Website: macys
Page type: customer-info-address
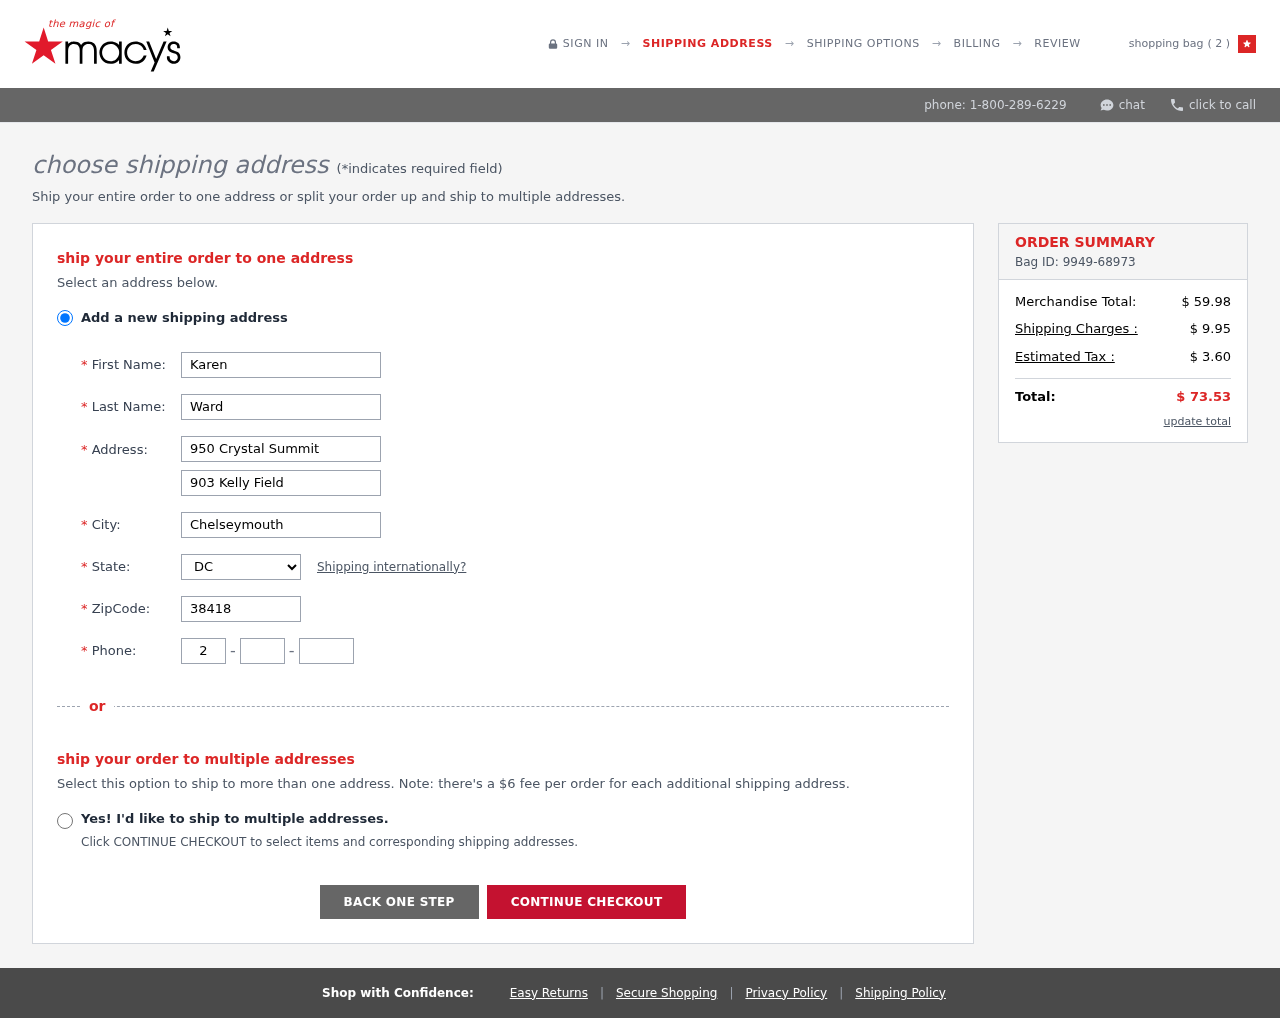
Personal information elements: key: PII_CITY
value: Chelseymouth
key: PII_FIRSTNAME
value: Karen
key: PII_LASTNAME
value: Ward
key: PII_PHONE_AREA
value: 201
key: PII_PHONE_PREFIX
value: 967
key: PII_PHONE_SUFFIX
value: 5069
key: PII_POSTCODE
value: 38418
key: PII_STATE_ABBR
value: DC
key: PII_STREET
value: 950 Crystal Summit
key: PII_STREET2
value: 903 Kelly Field
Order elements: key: ORDER_NUM_ITEMS
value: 2
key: ORDER_ID
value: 9949-68973
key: ORDER_SUBTOTAL
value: $ 59.98
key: ORDER_SHIPPING_COST
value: $ 9.95
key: ORDER_TAX
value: $ 3.60
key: ORDER_TOTAL
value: $ 73.53